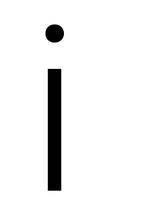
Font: Roboto_Light